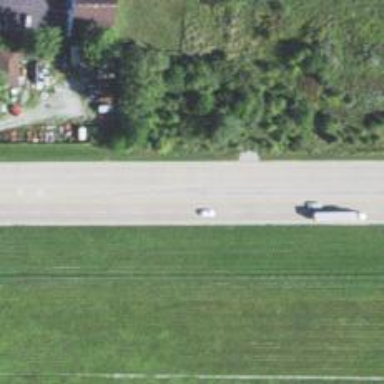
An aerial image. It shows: Tertiary road with asphalt surface.